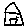
Label: house